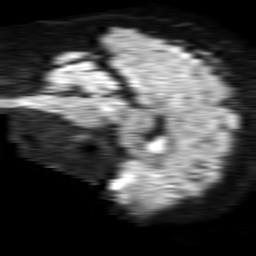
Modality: TRACE
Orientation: sagittal
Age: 66
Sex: male
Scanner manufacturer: philips
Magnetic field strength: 1.5 T
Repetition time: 4.6 s
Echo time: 0.08528 s